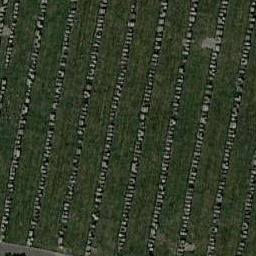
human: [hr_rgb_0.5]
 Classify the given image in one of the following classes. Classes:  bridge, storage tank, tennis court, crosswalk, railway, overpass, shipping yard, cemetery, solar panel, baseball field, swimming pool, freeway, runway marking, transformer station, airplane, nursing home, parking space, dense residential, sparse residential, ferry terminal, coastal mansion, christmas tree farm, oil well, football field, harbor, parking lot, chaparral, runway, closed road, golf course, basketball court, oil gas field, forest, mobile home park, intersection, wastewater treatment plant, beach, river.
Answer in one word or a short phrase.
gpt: cemetery